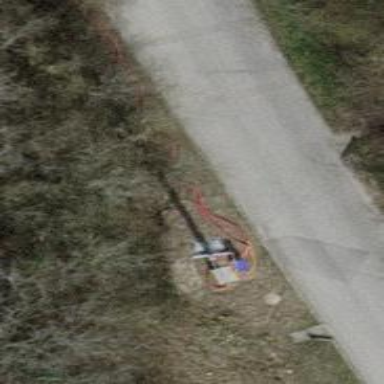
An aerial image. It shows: Minor power line.